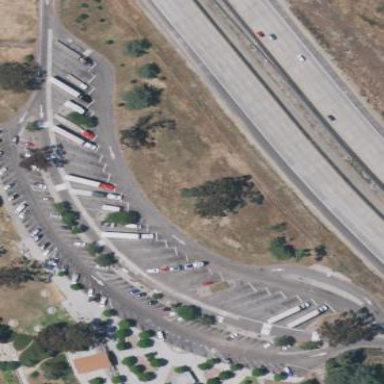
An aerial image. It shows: Rest area on the road with picnic tables.